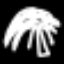
Label: palm tree